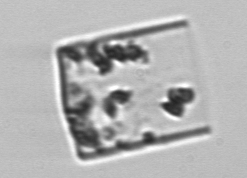
Label: Guinardia_flaccida